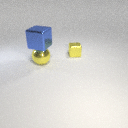
large yellow metal sphere below large blue metal cube